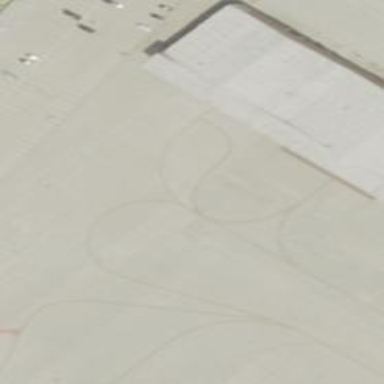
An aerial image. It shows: Image of taxiway at airport.